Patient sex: F
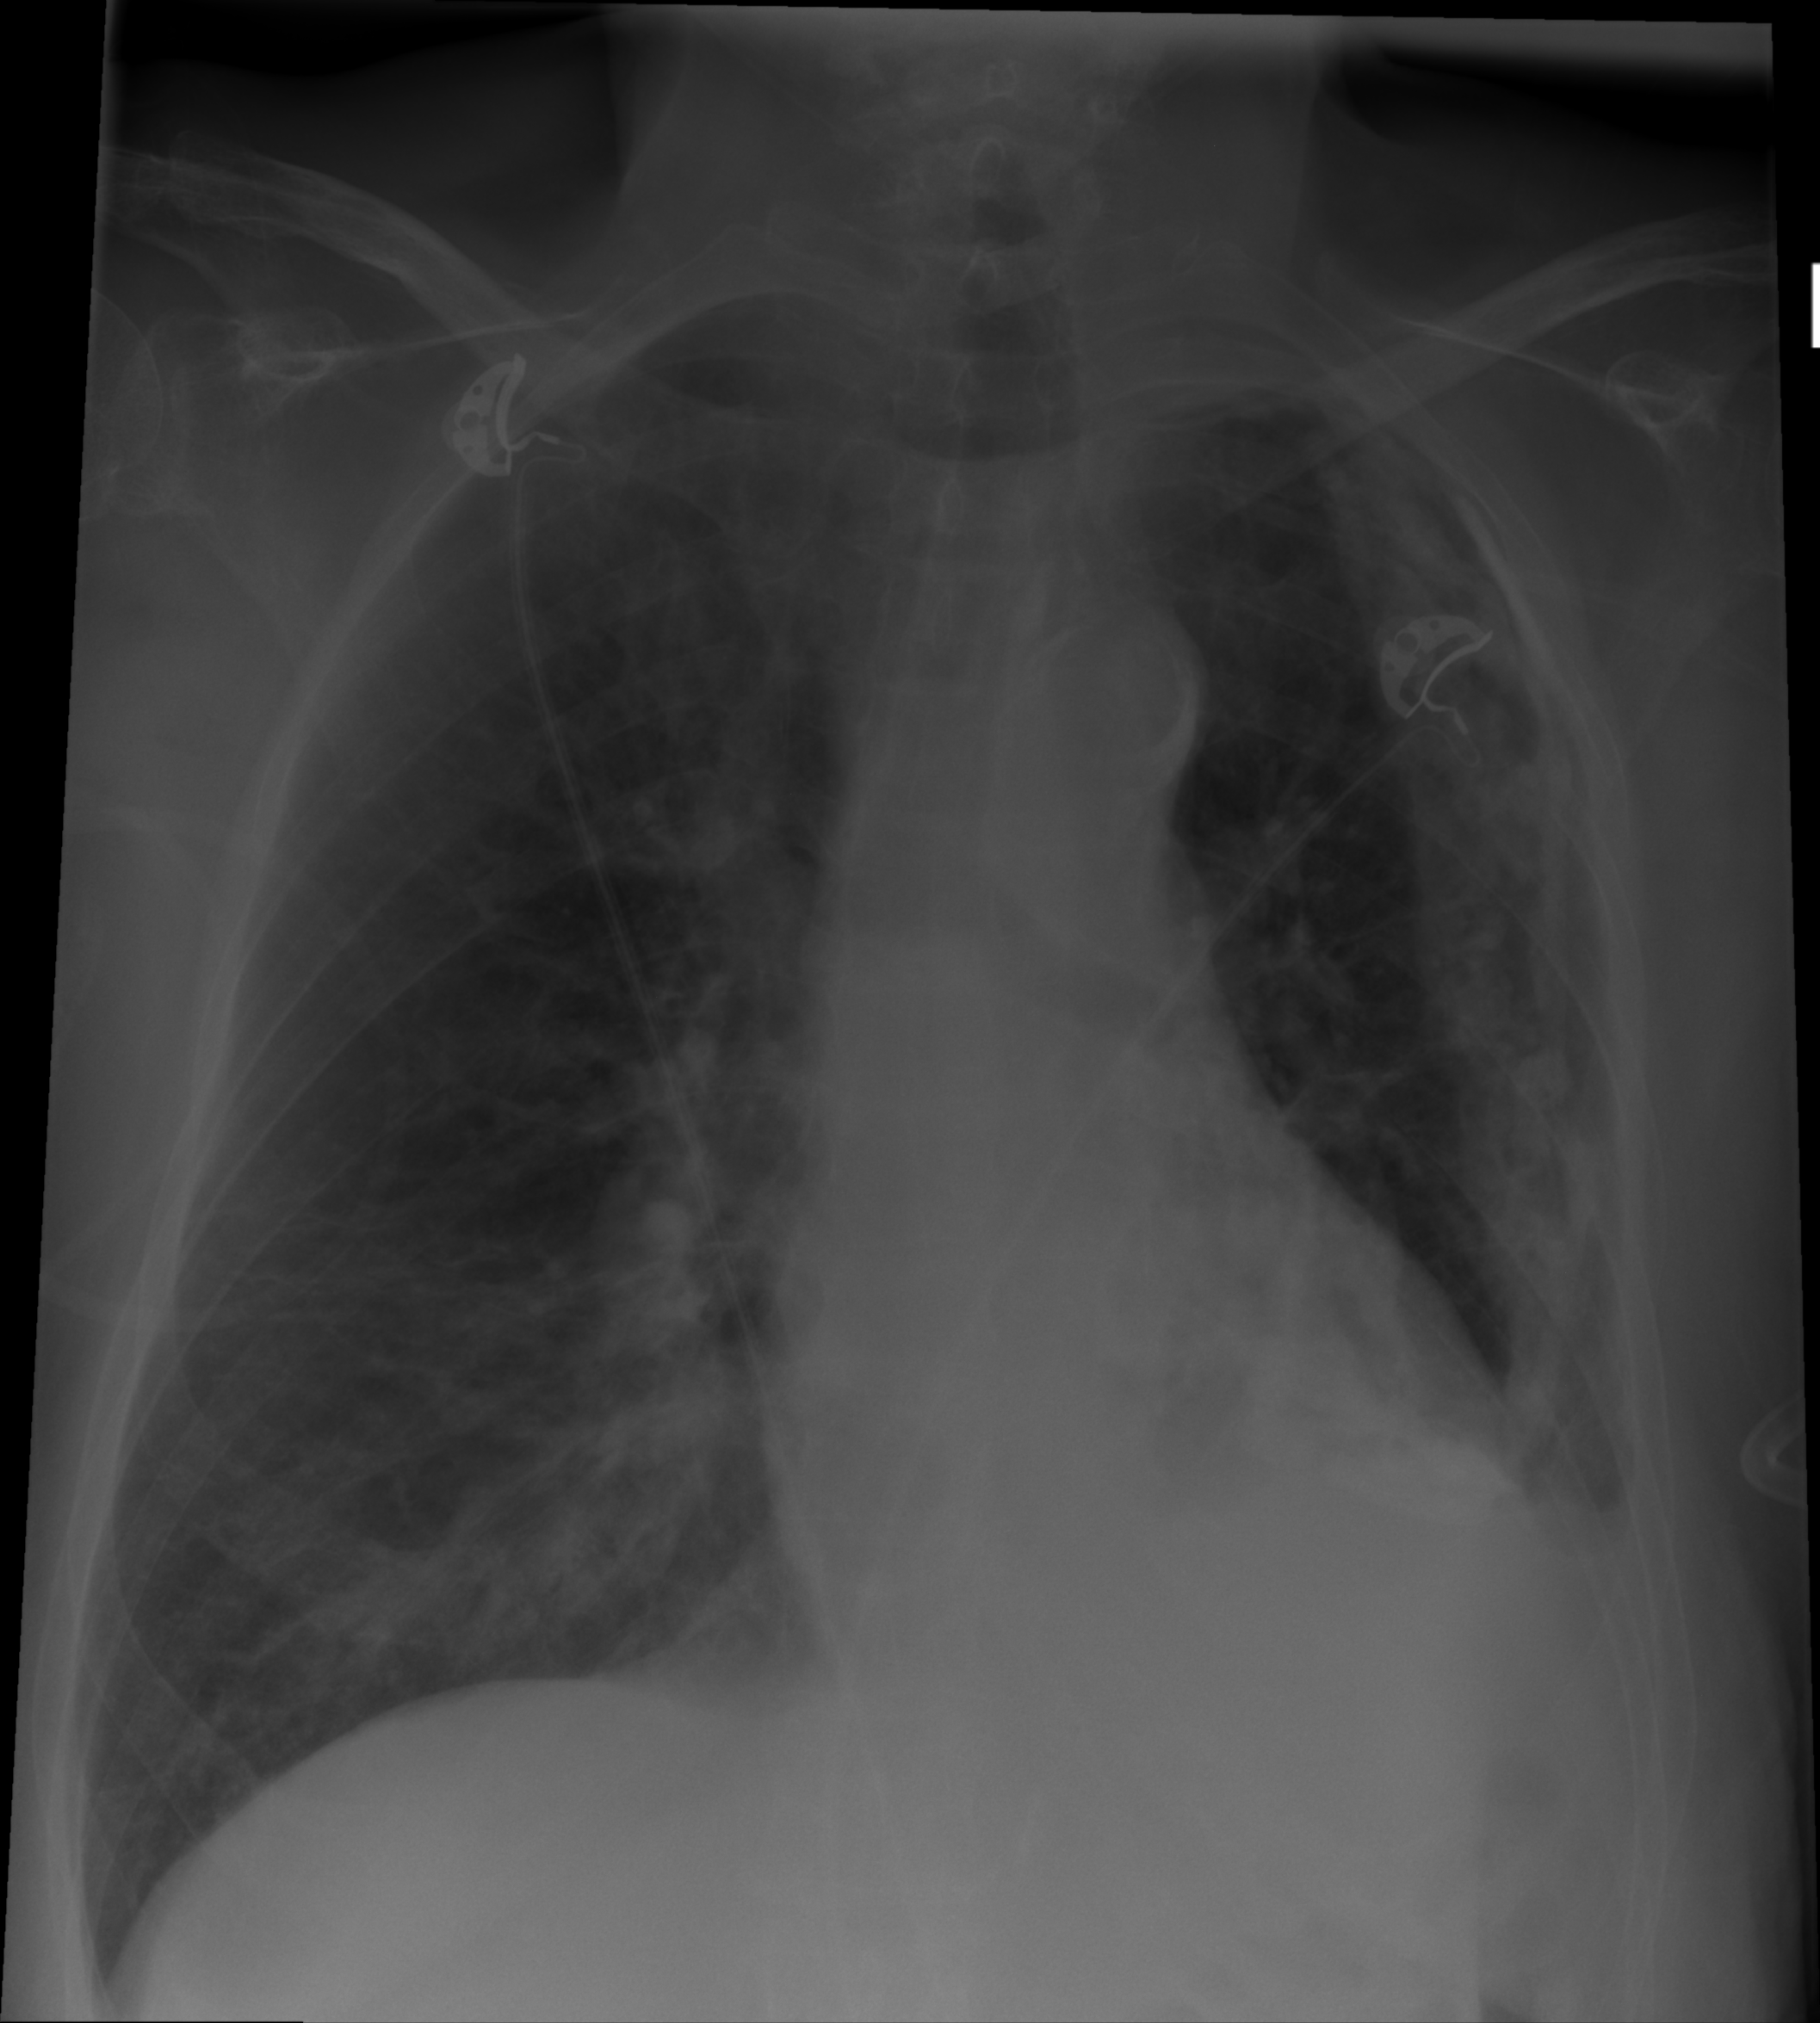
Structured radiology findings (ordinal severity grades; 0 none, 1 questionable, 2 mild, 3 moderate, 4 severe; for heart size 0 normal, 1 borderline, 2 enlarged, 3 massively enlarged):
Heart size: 1
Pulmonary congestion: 2
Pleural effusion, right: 0
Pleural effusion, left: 2
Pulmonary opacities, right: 0
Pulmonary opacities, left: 0
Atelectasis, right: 0
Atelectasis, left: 2